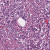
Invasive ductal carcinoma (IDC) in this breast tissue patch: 1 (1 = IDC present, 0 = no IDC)